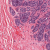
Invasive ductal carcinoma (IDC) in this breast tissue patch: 0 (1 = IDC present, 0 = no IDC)